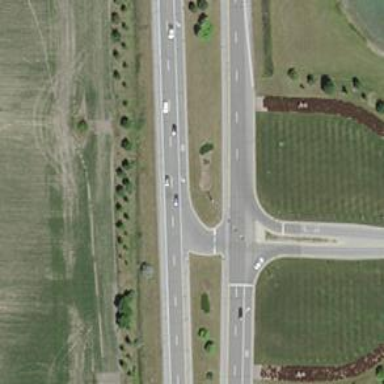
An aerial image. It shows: Primary link highway.